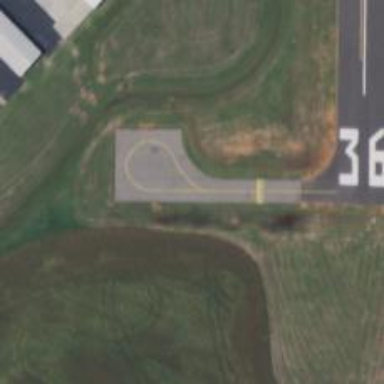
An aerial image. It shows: Image of taxiway at airport.